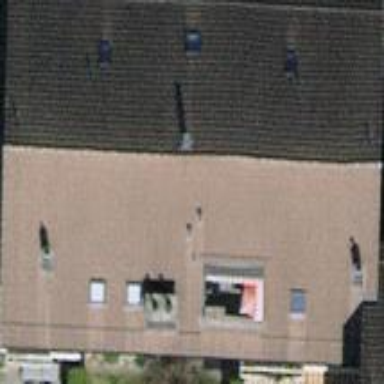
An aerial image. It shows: Gabled roof apartments building.